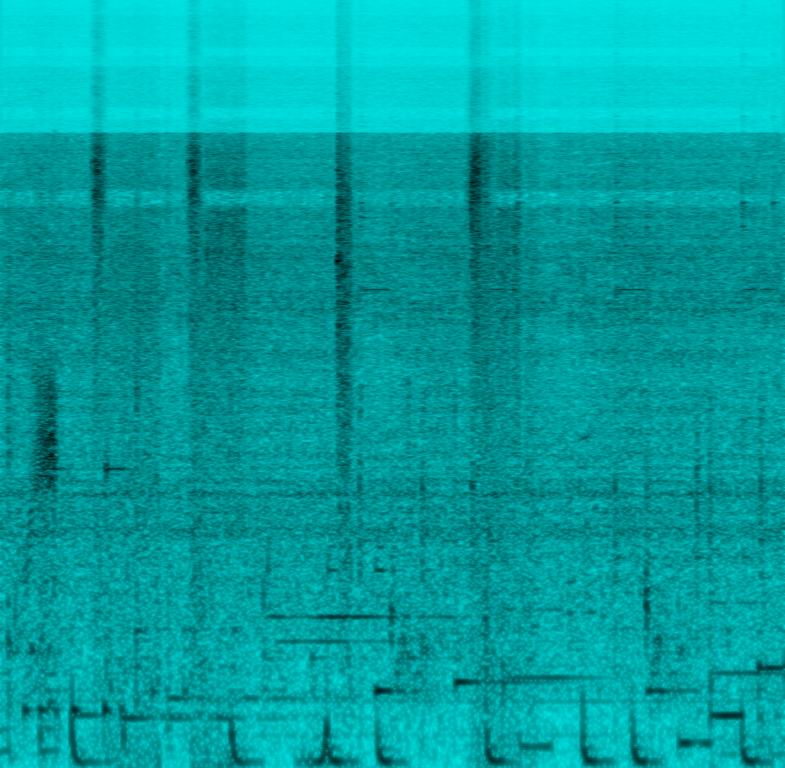
This song contains a digital beat with a soft and deep kick with other percussive sounds and a mallet instrument playing a melody. In the foreground you can hear water running down and other noises than a voice starts to appear along with a short melody of strings and horns playing as if there was an achievement. This song may be playing in a desktop video game.